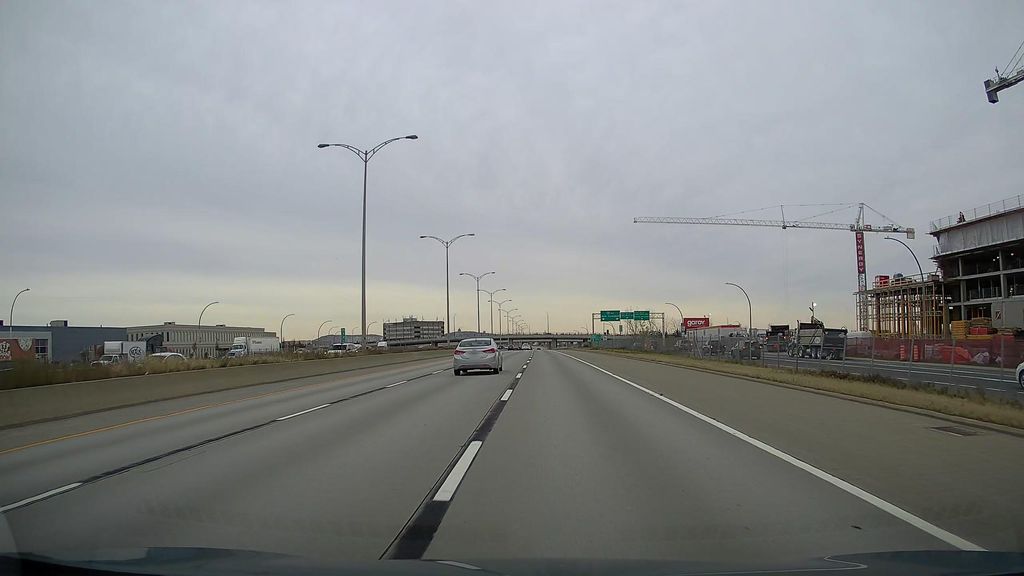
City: montreal